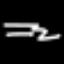
Label: squiggle